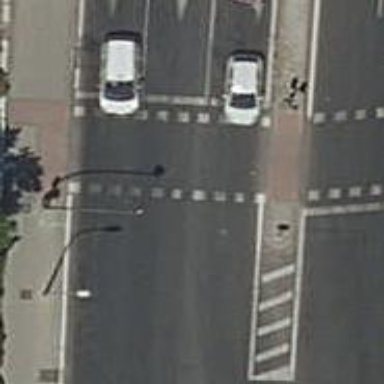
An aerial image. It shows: Road crossing with traffic signals.